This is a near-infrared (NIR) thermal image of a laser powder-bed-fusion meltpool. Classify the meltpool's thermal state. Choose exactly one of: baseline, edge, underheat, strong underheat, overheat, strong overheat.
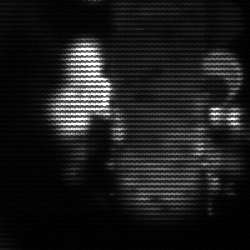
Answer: strong underheat